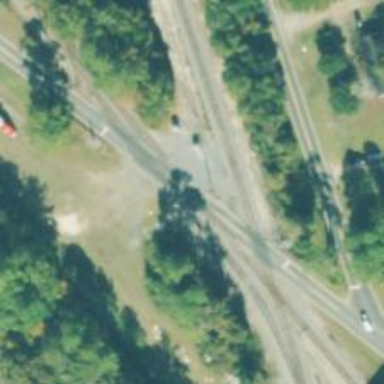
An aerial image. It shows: Level crossing with lights at railway intersection.